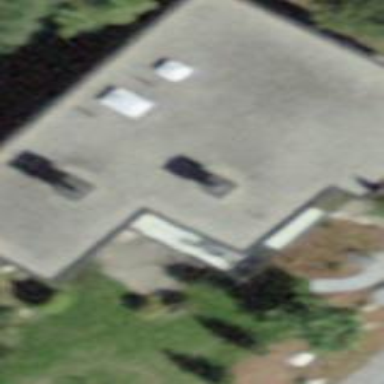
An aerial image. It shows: Flat-roofed building.